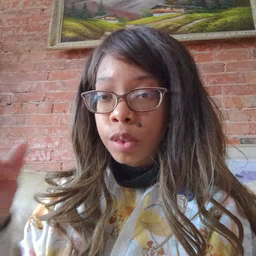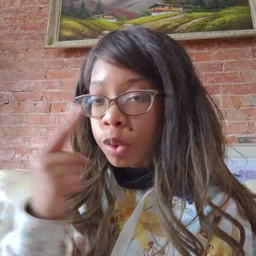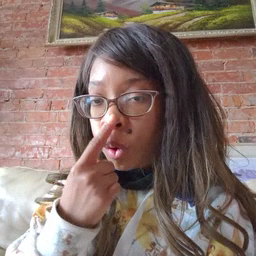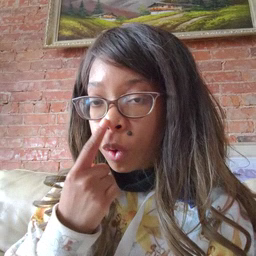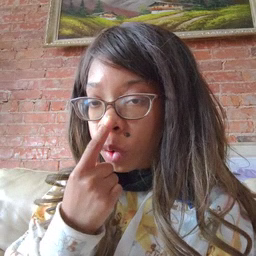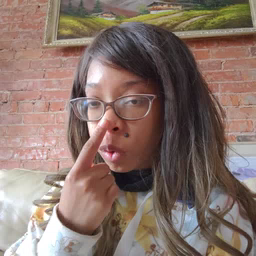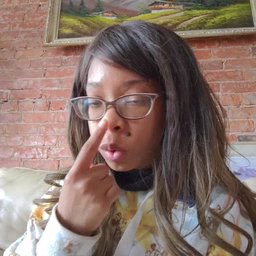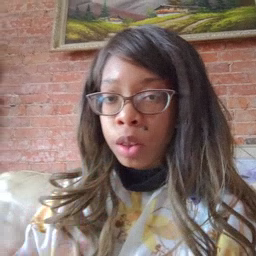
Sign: nose